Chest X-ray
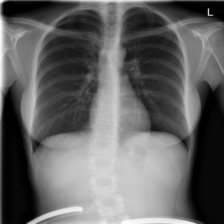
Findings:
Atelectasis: negative
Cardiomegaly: negative
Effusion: negative
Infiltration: negative
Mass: negative
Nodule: negative
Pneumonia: negative
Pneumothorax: negative
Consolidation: negative
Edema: negative
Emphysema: negative
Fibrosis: negative
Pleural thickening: negative
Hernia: negative